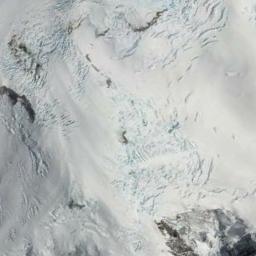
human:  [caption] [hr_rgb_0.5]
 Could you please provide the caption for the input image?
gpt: The snow berg is consist of bare land and white snow .

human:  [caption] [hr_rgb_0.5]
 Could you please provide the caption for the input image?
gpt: A snow-covered mountain covered in large areas .

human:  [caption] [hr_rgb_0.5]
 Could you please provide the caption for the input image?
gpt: The snowberg is covered with snow and ice .

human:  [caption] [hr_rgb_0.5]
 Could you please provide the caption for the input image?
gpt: There is a lot of snow on the snowberg .

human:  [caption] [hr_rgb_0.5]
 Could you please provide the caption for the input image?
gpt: The snowberg is covered with snow .